Question: I have no experience in PHP, HTML or JavaScript and I ask for help.
I have php code that displays one select, (strings of this select is from MySQL database) and two input fields.
MySQL table "g_achievement" format:
'''
id; achievement; craft_1_points; craft_2_points;
0; Medal Gold; 5; 8;
1; Medal Silver; 10; 15;
'''

I need to autofill inputs by data from "craft_1_points" and "craft_2_points" when I select in select field.
My code:
'''
echo "<label for="achievement_id">Achievement</label><br/>";
$sql2 = "SELECT * FROM g_achievement";
$result_select2 = mysql_query($sql2);
/*drop-down list*/
echo "<select name = 'achievement'>";
while($object2 = mysql_fetch_object($result_select2)){
echo "<option value = '$object2->achievement'>$object2->achievement</option>";
}
echo "</select>";
//============================
echo "<label for="craft_1">Craft 1</label><br/>";
echo "<input type="number" name="craft_1" size="30"><br/>";
echo "<label for="craft_2">Craft 2</label><br/>";
echo "<input type="number" name="craft_2" size="30"><br/>";
'''
What is language I need to use? JavaScript? What is code I need?
Help me please. Thank you.
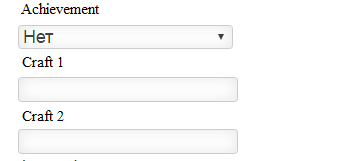
Answer: For that, you have to use Javascript in 2 ways.
1. you can fetch all those data from table to client side then by Javascript on select of any option from drop-down list you can populate the related value in the INPUT box.
2. On select of any option from the drop-down, you can make an Ajax call to server side & fetch the data from server & populate those in client side by Javascript.
Following is an example of the 1st way which above I've described.
'''
<?php
// Following is a sample data. You can replace this data by getting it from your DB
$dataSource = array(
0 => array(
'achievement' => 'Medal Gold',
'craft_1_points' => 5,
'craft_2_points' => 8,
),
1 => array(
'achievement' => 'Medal Silver',
'craft_1_points' => 10,
'craft_2_points' => 15,
)
);
$dataSourceInJson = json_encode($dataSource);
?>
<!DOCTYPE html>
<html>
<head>
<title></title>
<script src="https://code.jquery.com/jquery-2.2.4.min.js" integrity="sha256-BbhdlvQf/xTY9gja0Dq3HiwQF8LaCRTXxZKRutelT44=" crossorigin="anonymous"></script>
<script type="text/javascript">
$( document ).ready(function() {
var dataSource = '<?php echo $dataSourceInJson; ?>';
$( "#achievements" ).click(function() {
var achievementSelected = $(this).val();
$.each(JSON.parse(dataSource), function( index, value ) {
var achievementType = value.achievement;
if(achievementSelected == achievementType){
// Extract related Craft values from JSON object
var craft_1_points = value.craft_1_points;
var craft_2_points = value.craft_2_points;
// Place craft value in respective INPUT box
$('#craft_1_points').val(craft_1_points);
$('#craft_2_points').val(craft_2_points);
}
});
});
});
</script>
</head>
<body>
<select id='achievements' name="achievements">
<option value="">Select Achivements</option>
<?php
foreach ($dataSource as $key => $value)
{
echo "<option value='$value[achievement]'>$value[achievement]</option>";
}
?>
</select>
<br>Craft 1<br>
<input type="text" id="craft_1_points" name="craft_1_points" value="">
<br>Craft 2<br>
<input type="text" id="craft_2_points" name="craft_2_points" value="">
</body>
</html>
'''